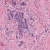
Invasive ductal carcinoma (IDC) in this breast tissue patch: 1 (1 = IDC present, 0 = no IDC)